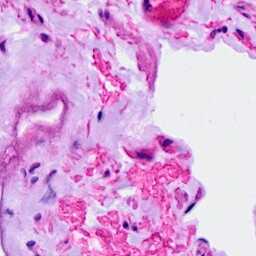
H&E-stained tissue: Ovarian